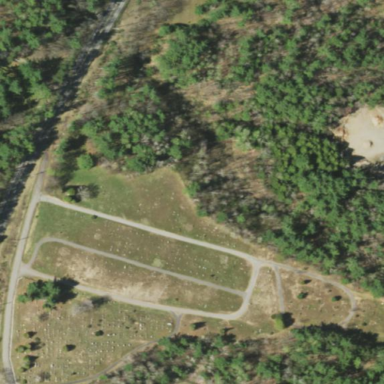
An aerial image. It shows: Cemetery.